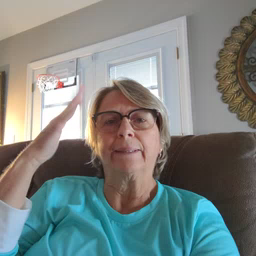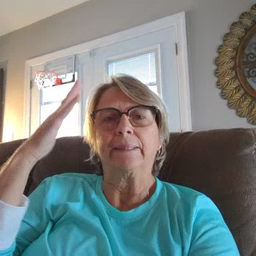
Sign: tree